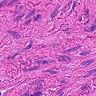
Metastatic tissue present: no